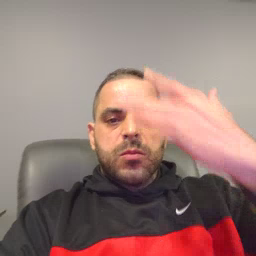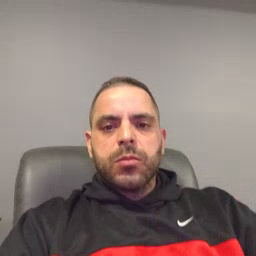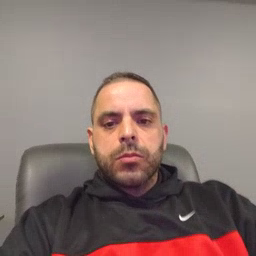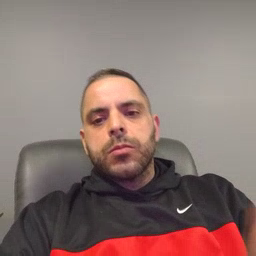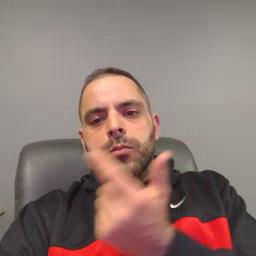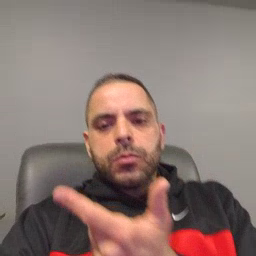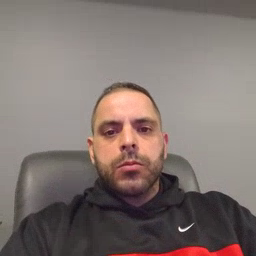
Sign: all